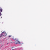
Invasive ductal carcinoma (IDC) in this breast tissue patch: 0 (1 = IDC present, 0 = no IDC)